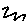
Label: zigzag